Question: I have a minor front end issue. When I load Bootstrap DIV's into the JQuery Modal's body it over flows into the footer instead of expanding the body. Thanks.

'''
<div class="modal fade col-sm-4 col-sm-offset-4" id="register" role="dialogue">
<div class="modal-dialogue">
<div class="modal-content">
<div class="modal-header">
<h4>Register</h4>
</div>
<div class="modal-body">
<form action="" method="POST">
<div class="form-group">
<div class="col-sm-12">
<input type="text" class="form-control" name="fname" placeholder="First Name">
</div>
<div class="col-sm-12">
<input type="text" class="form-control" name="lname" placeholder="Last Name">
</div>
<div class="col-sm-12"><br></div>
<div class="col-sm-12">
<input type="text" class="form-control" name="email" placeholder="Email Address">
</div>
<div class="col-sm-12">
<input type="text" class="form-control" name="email2" placeholder="Confirm Email Address">
</div>
<div class="col-sm-12">
<input type="text" class="form-control" name="pw" placeholder="Password">
</div>
<div class="col-sm-12">
<input type="text" class="form-control" name="pw2" placeholder="Re-type Password">
</div>
<!-- END ADDRESS FORM -->
</div>
</form>
</div>
<div class="modal-footer">
<a class = "btn btn-warning" data-dismiss = "modal">Sign Up</a><a class = "btn btn-warning" data-dismiss = "modal">Cancel</a>
</div>
</div>
</div>
</div>
'''
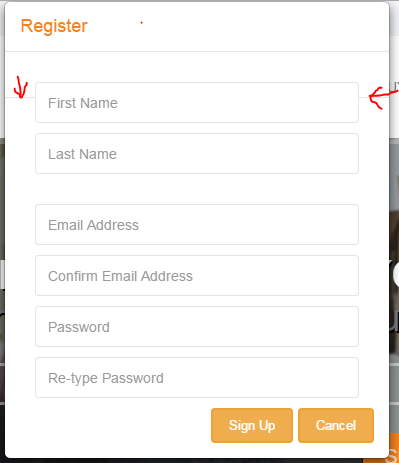
Answer: Add the 'row' class to your .modal-body
<URL>
'''
<div class="modal fade col-sm-4 col-sm-offset-4" id="register" role="dialogue">
<div class="modal-dialogue">
<div class="modal-content">
<div class="modal-header">
<h4>Register</h4>
</div>
<div class="modal-body row">
<form action="" method="POST">
<div class="form-group">
<div class="col-sm-12">
<input type="text" class="form-control" name="fname" placeholder="First Name">
</div>
<div class="col-sm-12">
<input type="text" class="form-control" name="lname" placeholder="Last Name">
</div>
<div class="col-sm-12"><br></div>
<div class="col-sm-12">
<input type="text" class="form-control" name="email" placeholder="Email Address">
</div>
<div class="col-sm-12">
<input type="text" class="form-control" name="email2" placeholder="Confirm Email Address">
</div>
<div class="col-sm-12">
<input type="text" class="form-control" name="pw" placeholder="Password">
</div>
<div class="col-sm-12">
<input type="text" class="form-control" name="pw2" placeholder="Re-type Password">
</div>
<!-- END ADDRESS FORM -->
</div>
</form>
</div>
<div class="modal-footer">
<a class = "btn btn-warning" data-dismiss = "modal">Sign Up</a><a class = "btn btn-warning" data-dismiss = "modal">Cancel</a>
</div>
</div>
</div>
</div>
'''